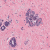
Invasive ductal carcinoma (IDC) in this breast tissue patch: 0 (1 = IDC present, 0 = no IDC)